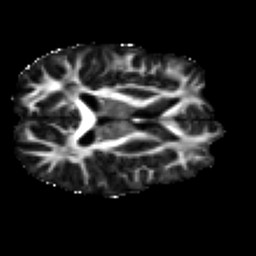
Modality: FA
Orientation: axial
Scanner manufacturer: ge
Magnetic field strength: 3 T
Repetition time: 7.98 s
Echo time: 0.0701 s